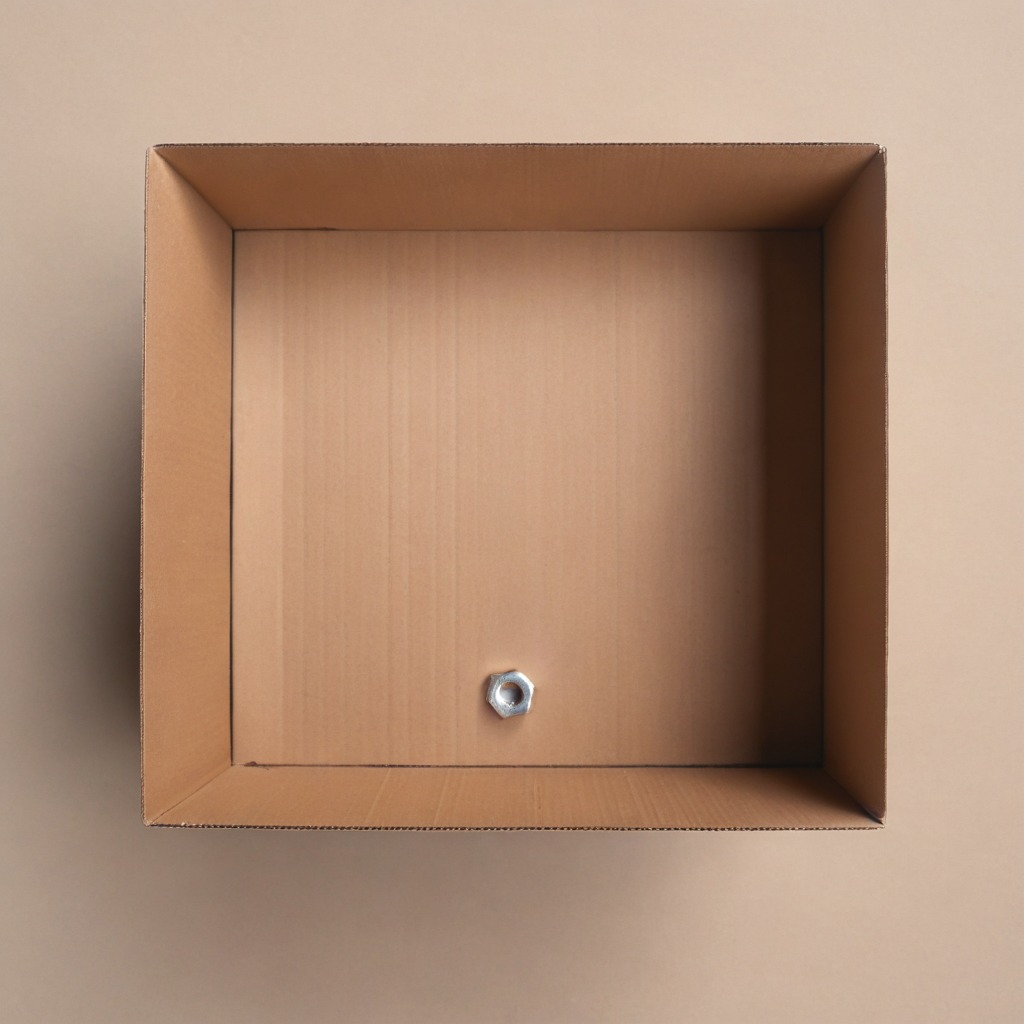
A metal nut lying on a cardboard box surface in an outdoor workshop during daytime bright natural light soft shadows slightly creased but